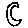
Label: moon